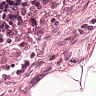
Metastatic tissue present: no